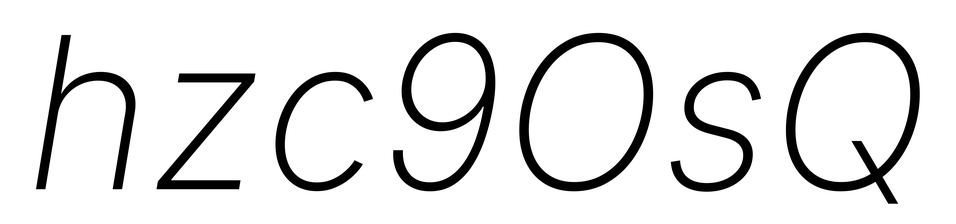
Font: Inter-Italic_ExtraLight_Italic